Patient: sex F, age 58
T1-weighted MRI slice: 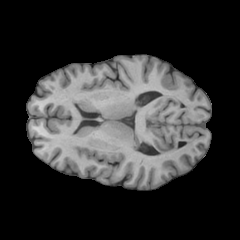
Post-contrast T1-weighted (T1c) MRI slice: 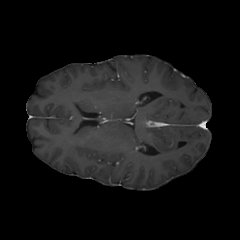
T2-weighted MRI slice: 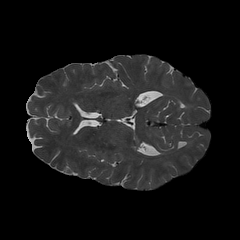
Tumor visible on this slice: no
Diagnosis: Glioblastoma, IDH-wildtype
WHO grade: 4